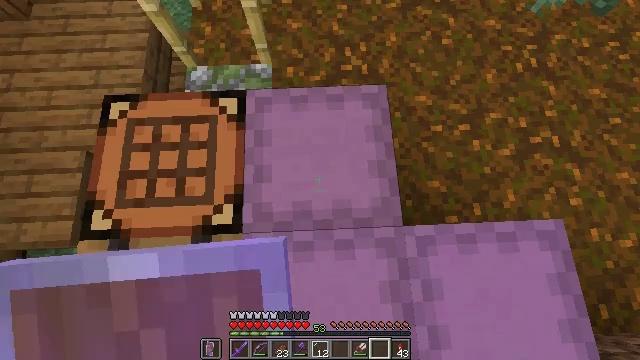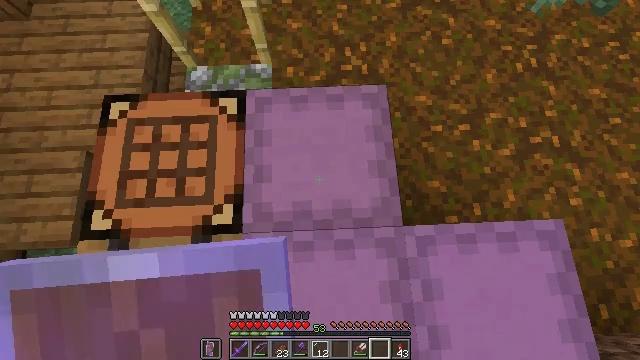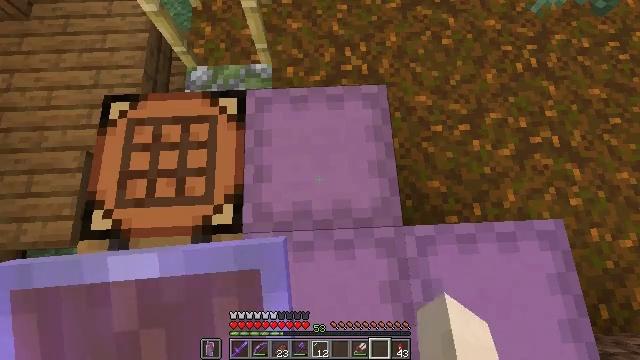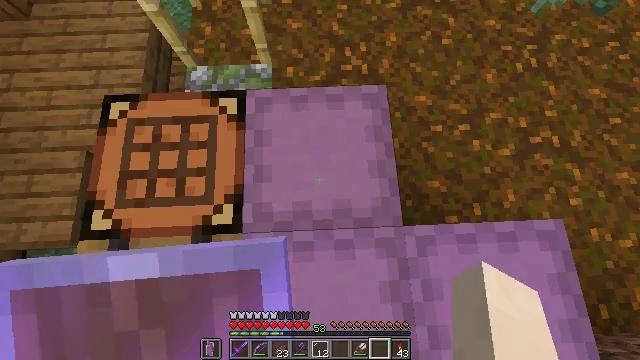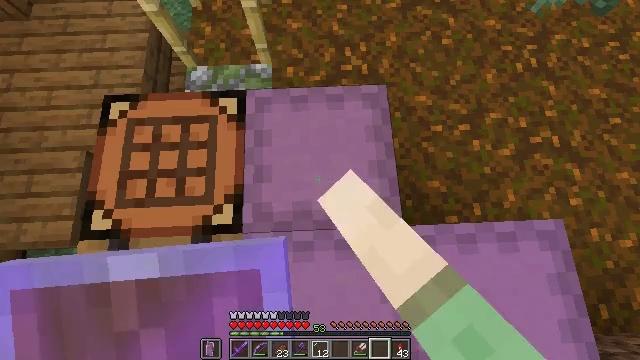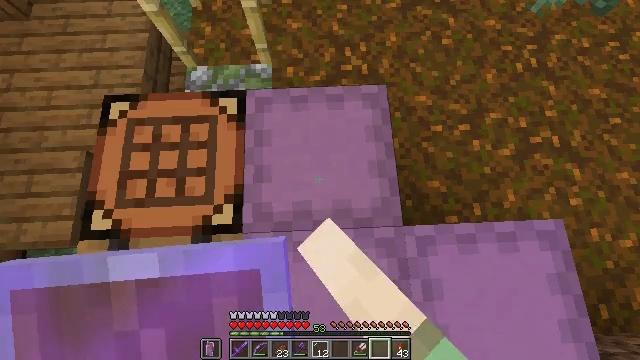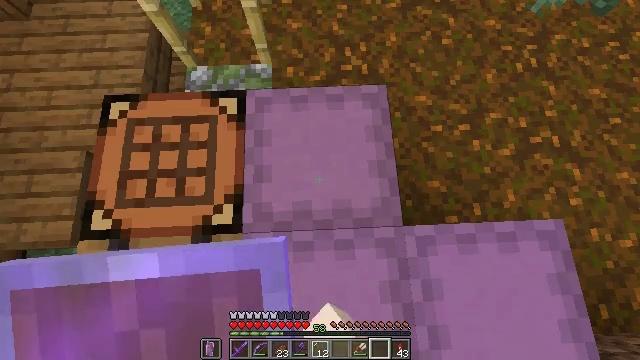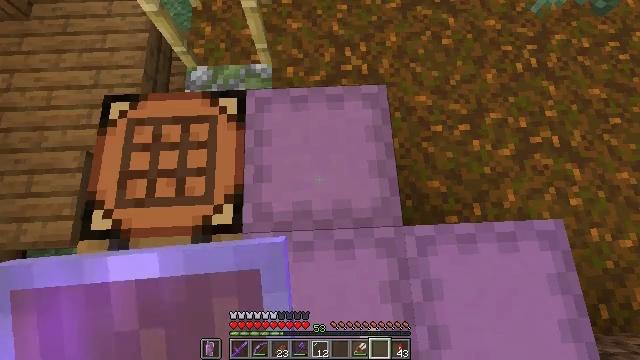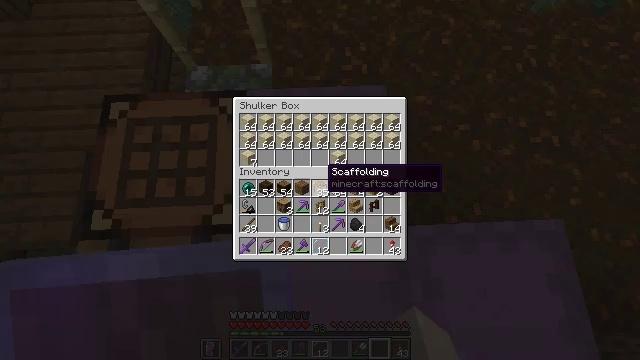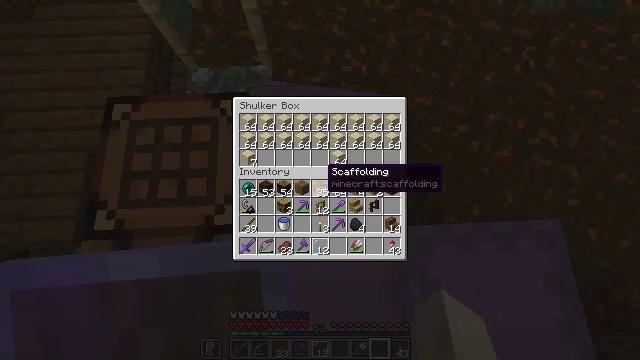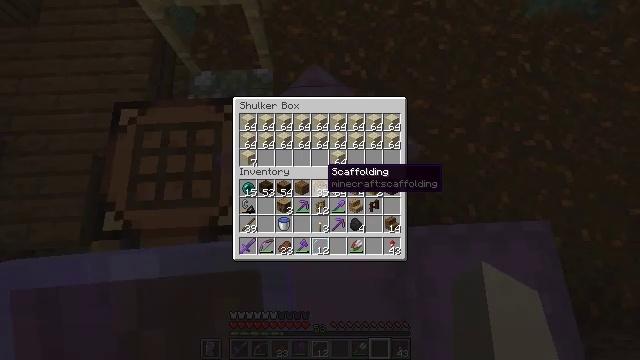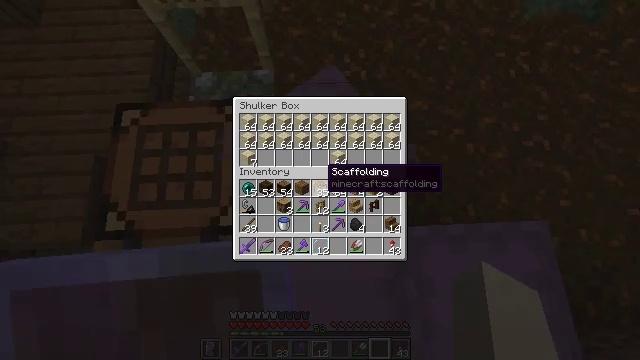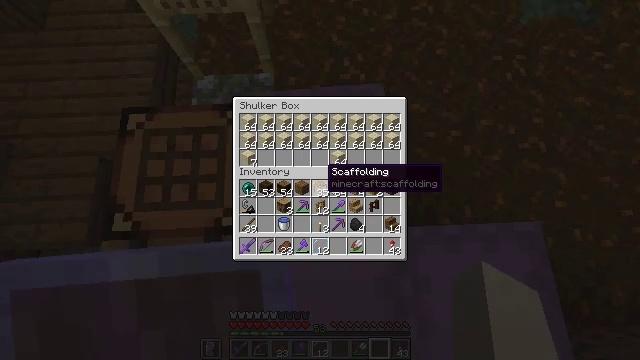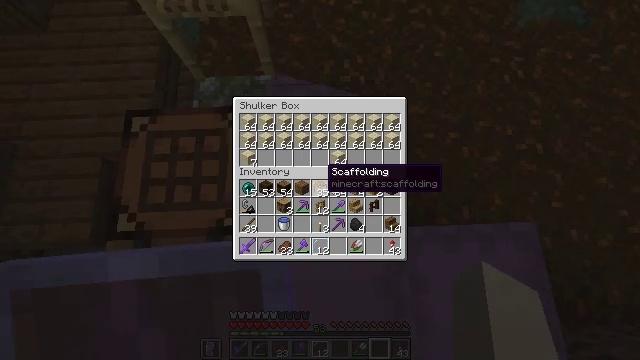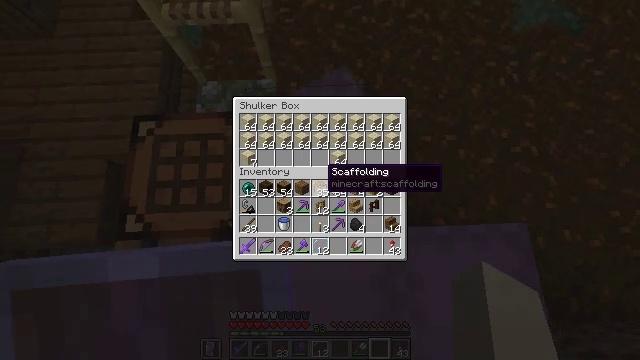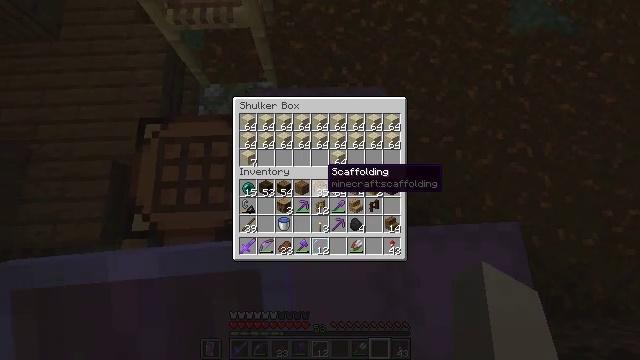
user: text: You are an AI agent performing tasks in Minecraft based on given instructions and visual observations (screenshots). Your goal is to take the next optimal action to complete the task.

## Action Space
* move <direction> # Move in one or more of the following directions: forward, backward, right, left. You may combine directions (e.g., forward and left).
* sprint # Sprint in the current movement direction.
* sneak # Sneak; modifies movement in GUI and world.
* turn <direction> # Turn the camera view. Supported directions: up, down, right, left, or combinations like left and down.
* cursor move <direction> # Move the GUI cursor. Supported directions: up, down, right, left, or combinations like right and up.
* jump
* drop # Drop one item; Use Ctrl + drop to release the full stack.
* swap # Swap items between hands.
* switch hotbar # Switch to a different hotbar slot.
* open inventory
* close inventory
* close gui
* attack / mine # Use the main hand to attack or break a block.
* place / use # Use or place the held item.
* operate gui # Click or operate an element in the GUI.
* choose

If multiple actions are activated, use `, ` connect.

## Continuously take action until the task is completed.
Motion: motion action
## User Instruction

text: Retrieve the dark oak wall sign from the wall.
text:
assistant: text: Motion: no_op
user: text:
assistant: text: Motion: no_op
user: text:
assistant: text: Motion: use / place
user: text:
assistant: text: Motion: use / place
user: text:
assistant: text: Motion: use / place
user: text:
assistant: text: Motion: no_op
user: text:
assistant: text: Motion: no_op
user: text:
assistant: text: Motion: no_op
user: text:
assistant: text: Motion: no_op
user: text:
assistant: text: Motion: no_op
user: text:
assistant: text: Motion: no_op
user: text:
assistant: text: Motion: no_op
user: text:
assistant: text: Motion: no_op
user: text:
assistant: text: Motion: no_op
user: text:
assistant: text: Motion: no_op
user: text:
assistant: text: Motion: no_op
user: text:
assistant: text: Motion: no_op
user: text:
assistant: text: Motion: no_op
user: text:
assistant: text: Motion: no_op
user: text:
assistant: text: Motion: no_op
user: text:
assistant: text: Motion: no_op
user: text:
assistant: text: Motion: no_op
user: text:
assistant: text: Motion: no_op
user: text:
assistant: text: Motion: no_op
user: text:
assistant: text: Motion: no_op
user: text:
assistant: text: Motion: no_op
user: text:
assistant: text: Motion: no_op
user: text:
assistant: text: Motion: turn right and down
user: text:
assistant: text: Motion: turn right and down
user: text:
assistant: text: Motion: turn right and down